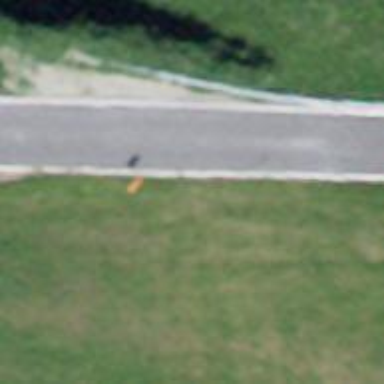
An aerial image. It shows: Pole with roof-covered pipeline marker.